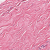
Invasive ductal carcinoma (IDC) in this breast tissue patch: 0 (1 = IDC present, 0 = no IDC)